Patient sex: M
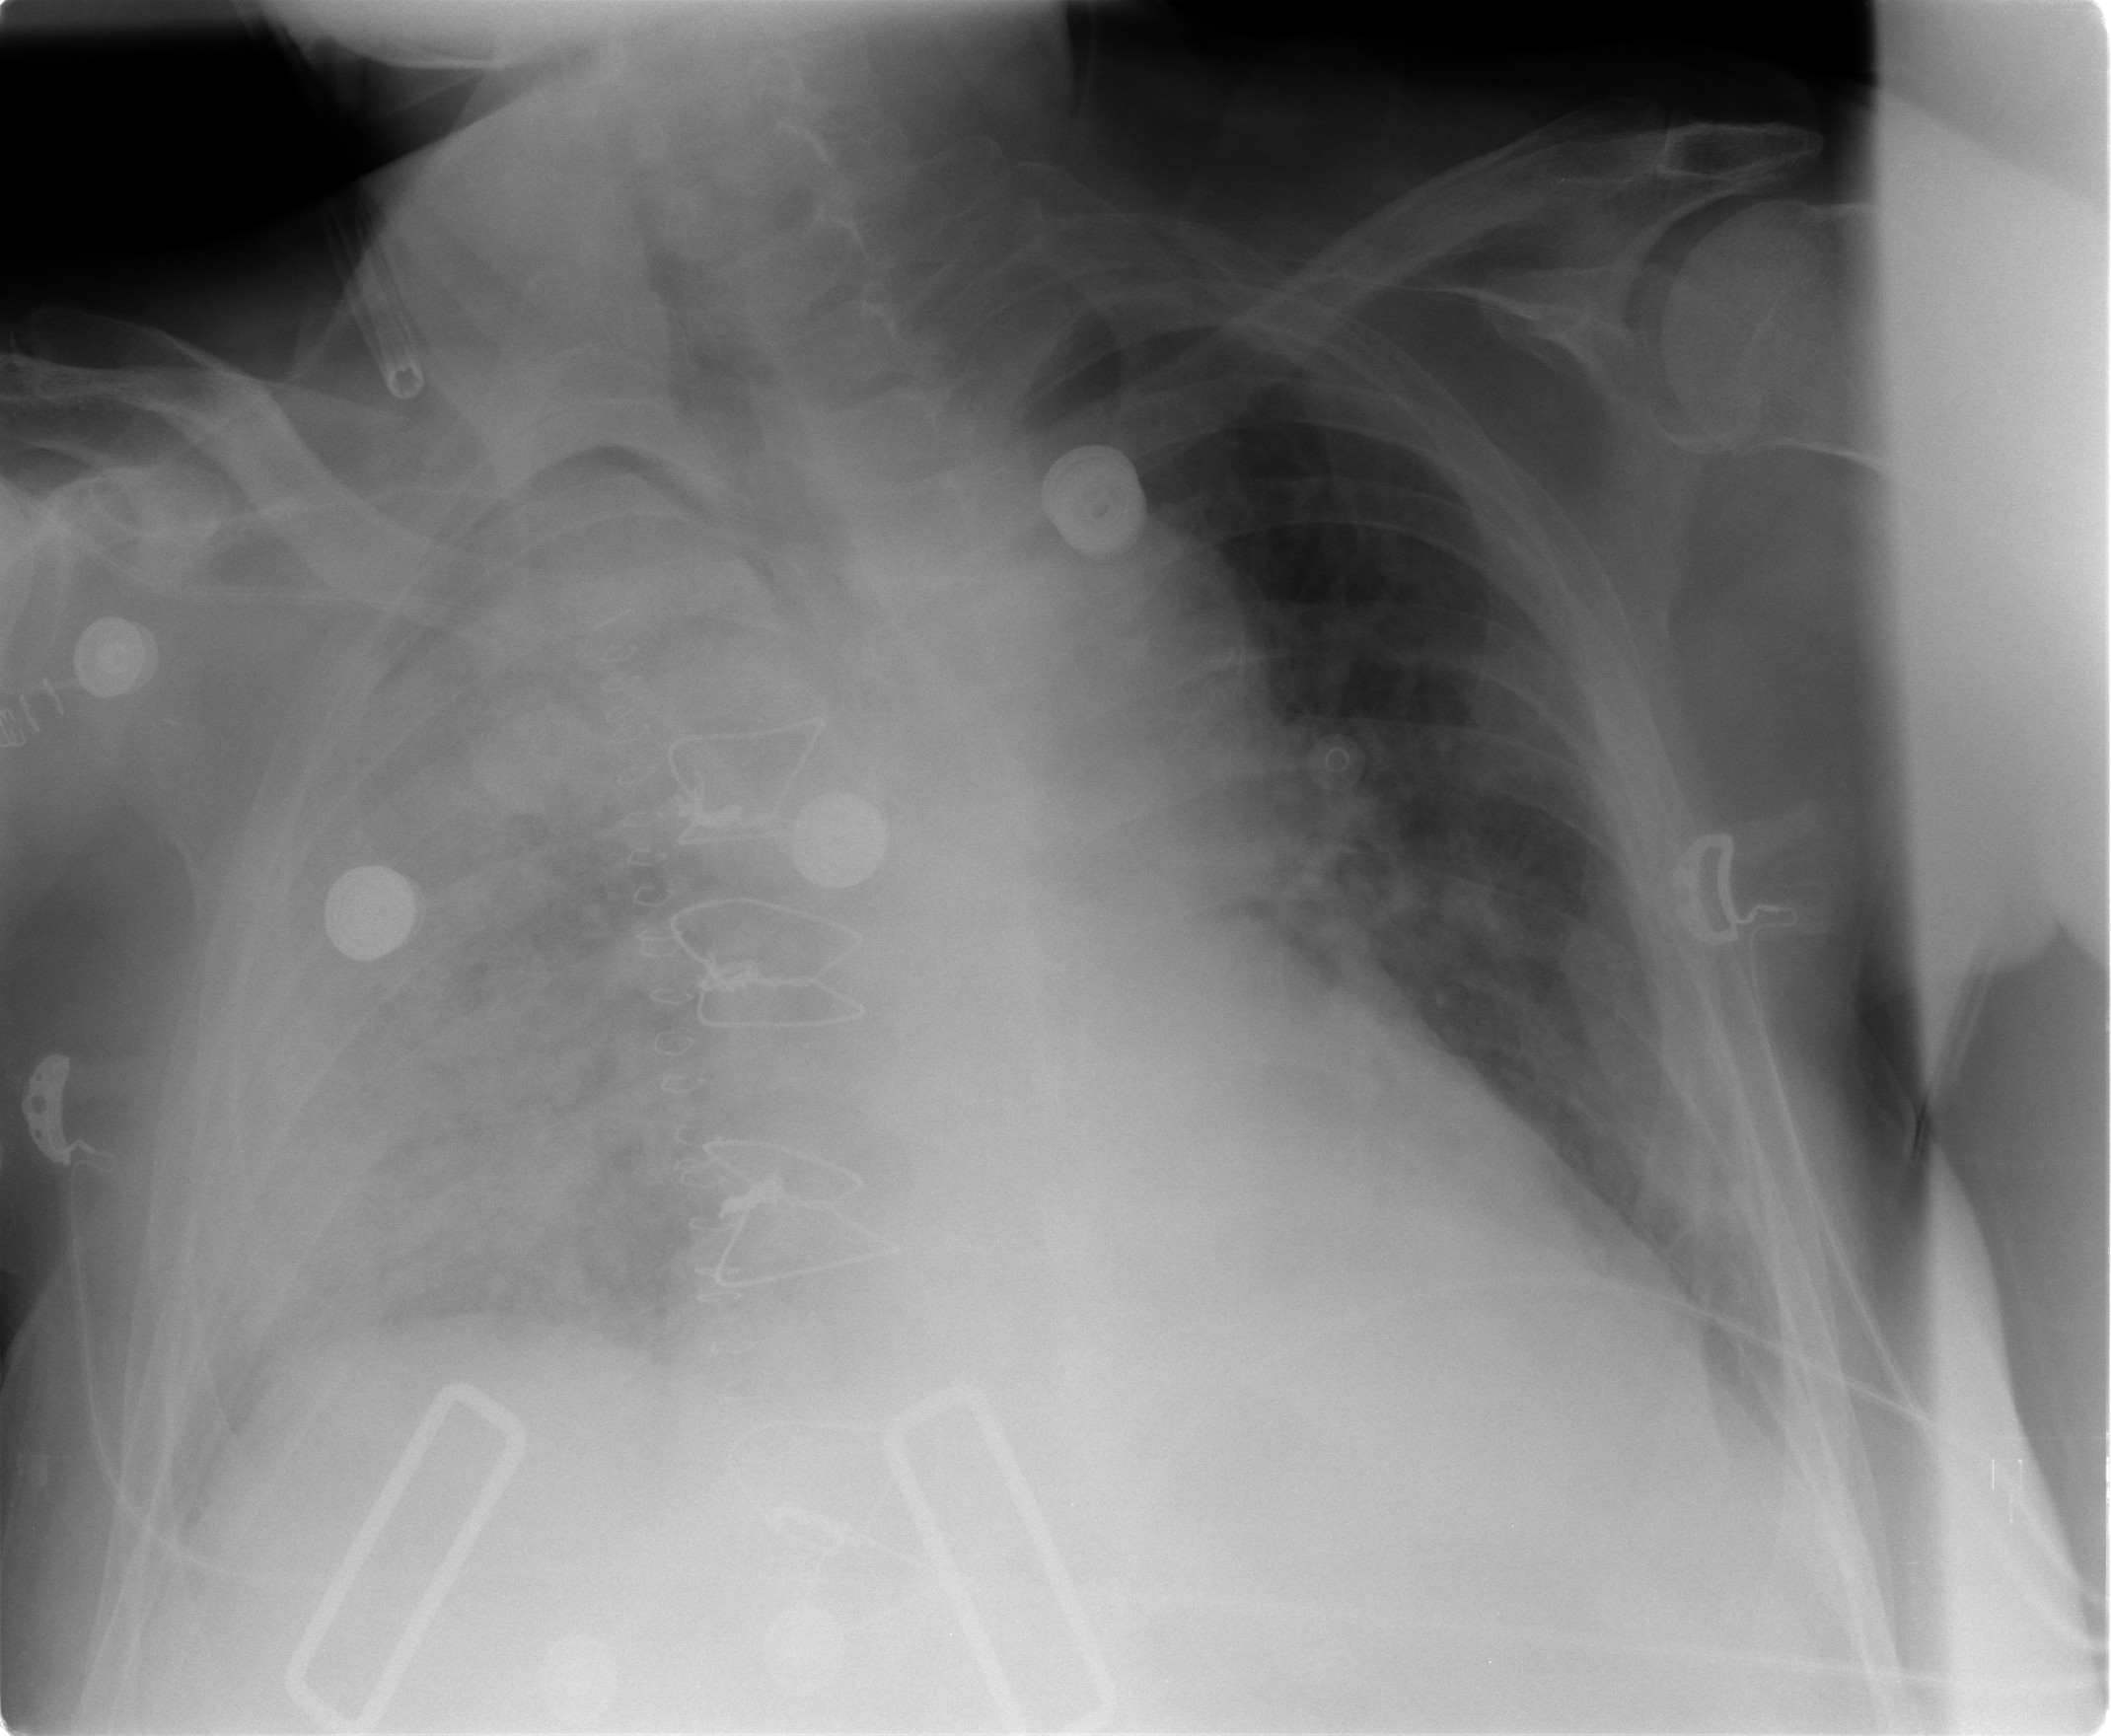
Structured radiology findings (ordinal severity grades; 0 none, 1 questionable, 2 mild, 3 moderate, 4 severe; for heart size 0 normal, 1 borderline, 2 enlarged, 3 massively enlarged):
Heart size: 2
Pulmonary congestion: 2
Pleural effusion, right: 2
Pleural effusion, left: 2
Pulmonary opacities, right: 3
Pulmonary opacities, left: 1
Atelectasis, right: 4
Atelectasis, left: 2